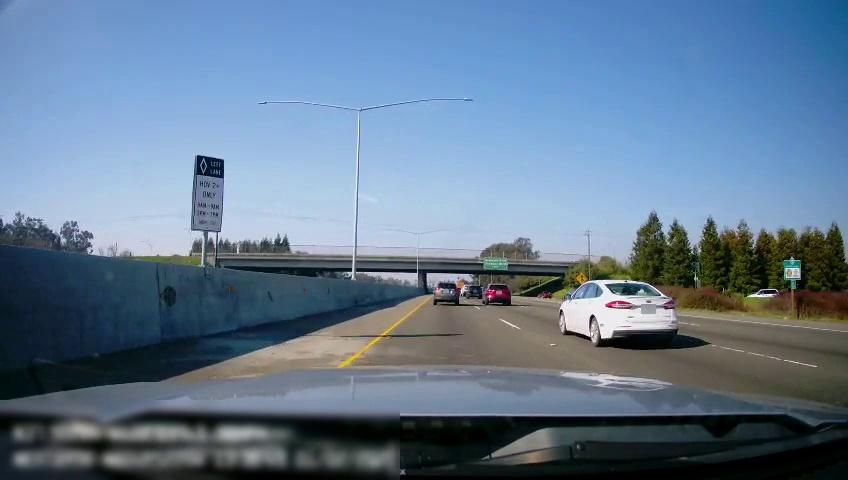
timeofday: Day
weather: Sunny
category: Drivable Space
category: Vehicles | SUV
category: Vehicles | SUV
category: Vehicles | SUV
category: Vehicles | Car
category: Vehicles | Truck
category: Vehicles | Van
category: Vehicles | Car
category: Lanes | Current Lane
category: Lanes | Current Lane
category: Lanes | Alternate Lane
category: Lanes | Alternate Lane
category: Lanes | Alternate Lane
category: Traffic | Signs
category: Traffic | Signs
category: Traffic | Signs